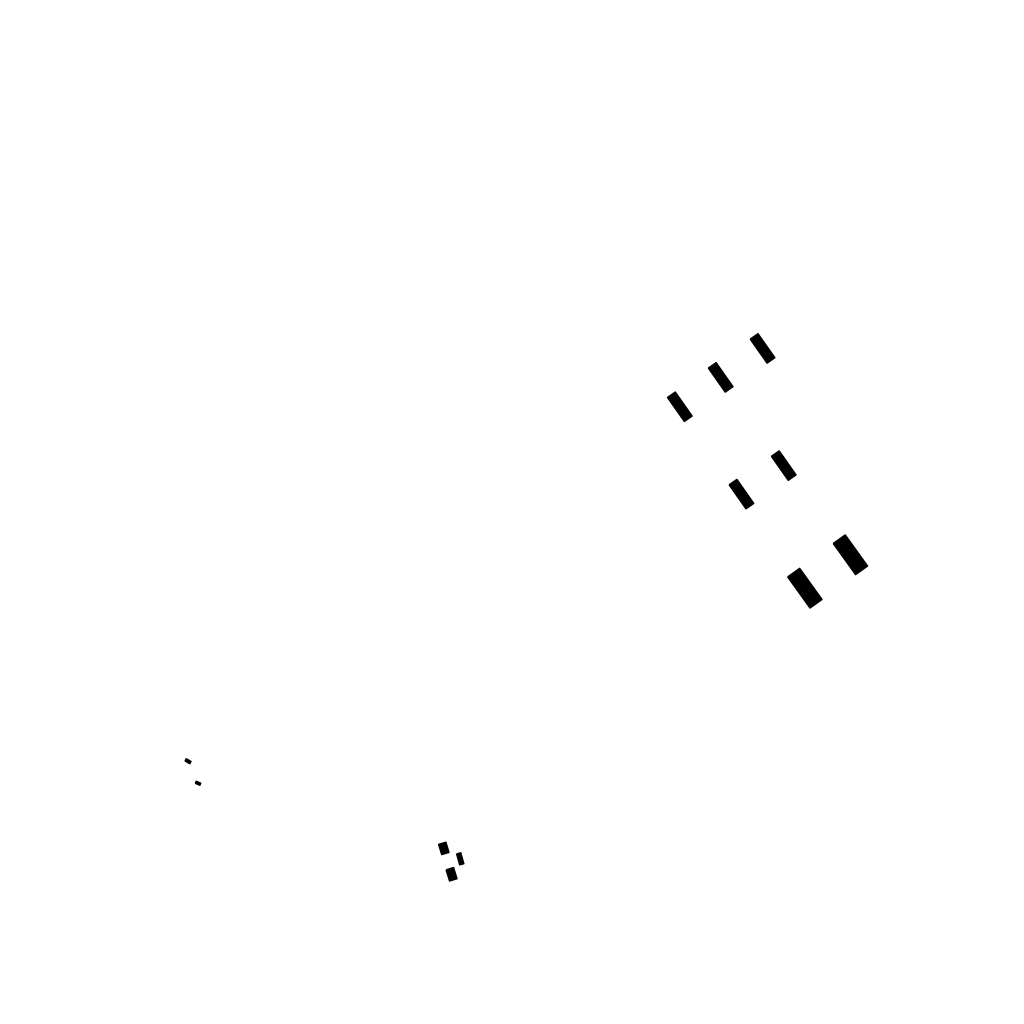
Tags: overhead vector_map, recreation, residential, special, individual_rise, low_rise, density_1, Building, 1.0 km²